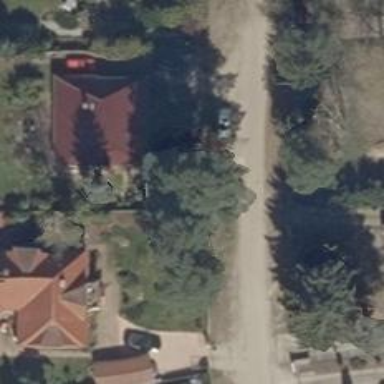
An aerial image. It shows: Residential road.